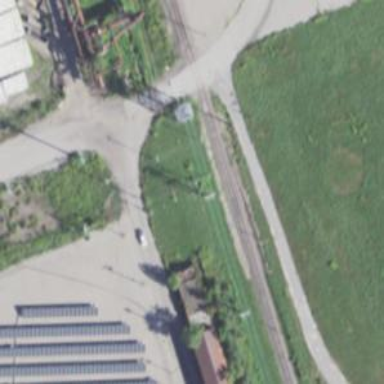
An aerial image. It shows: Abandoned railway spur.